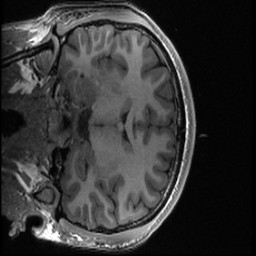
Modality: T1w
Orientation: coronal
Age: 18
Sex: female